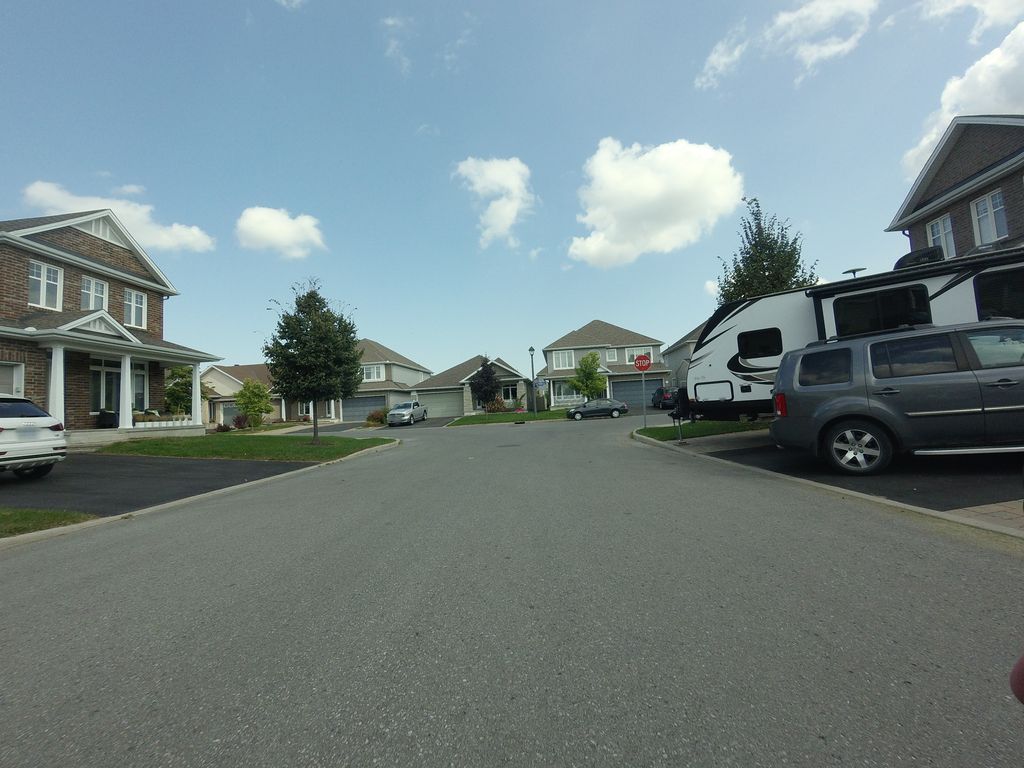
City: ottawa-gatineau